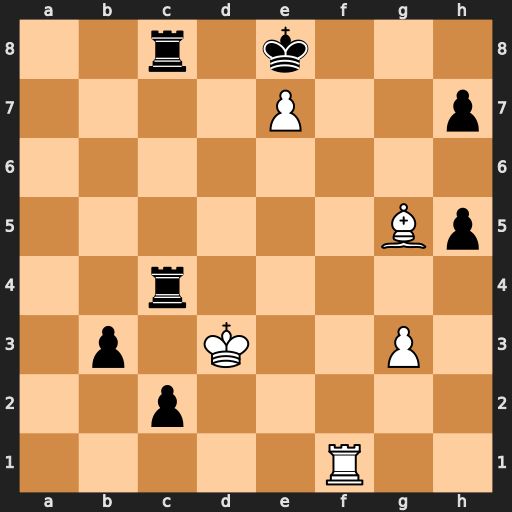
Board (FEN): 2r1k3/4P2p/8/6Bp/2r5/1p1K2P1/2p5/5R2
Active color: w
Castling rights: -
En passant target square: -
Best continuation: Rf8+ Kd7 Rd8+ Rxd8 exd8=Q+